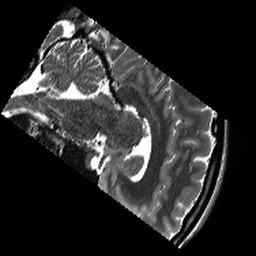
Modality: T2w
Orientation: sagittal
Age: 25
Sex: male
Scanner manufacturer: siemens
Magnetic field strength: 3 T
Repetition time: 13.15 s
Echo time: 0.082 s